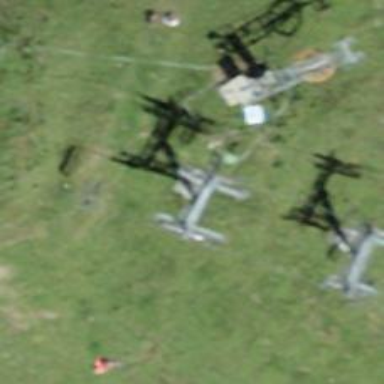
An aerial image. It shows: Pylon used for aerialway.